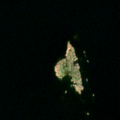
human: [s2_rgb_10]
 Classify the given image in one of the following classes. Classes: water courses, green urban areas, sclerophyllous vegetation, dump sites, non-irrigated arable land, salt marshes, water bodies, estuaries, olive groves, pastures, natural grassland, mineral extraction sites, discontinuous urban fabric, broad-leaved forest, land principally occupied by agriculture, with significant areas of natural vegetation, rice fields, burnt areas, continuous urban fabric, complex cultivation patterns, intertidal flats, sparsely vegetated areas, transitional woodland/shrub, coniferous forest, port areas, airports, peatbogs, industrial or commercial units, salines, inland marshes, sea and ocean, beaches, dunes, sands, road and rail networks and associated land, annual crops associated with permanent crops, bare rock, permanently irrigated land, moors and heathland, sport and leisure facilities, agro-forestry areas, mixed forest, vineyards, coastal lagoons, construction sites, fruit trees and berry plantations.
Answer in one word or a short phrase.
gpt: sea and ocean